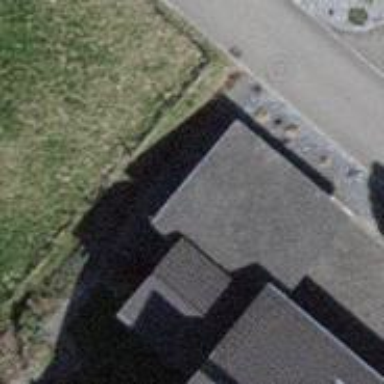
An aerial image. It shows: Flat-roofed building.